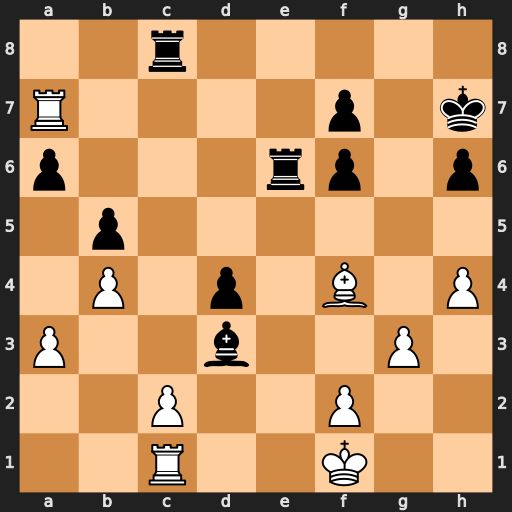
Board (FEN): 2r5/R4p1k/p3rp1p/1p6/1P1p1B1P/P2b2P1/2P2P2/2R2K2
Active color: w
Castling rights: -
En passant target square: -
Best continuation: cxd3 Rxc1+ Bxc1